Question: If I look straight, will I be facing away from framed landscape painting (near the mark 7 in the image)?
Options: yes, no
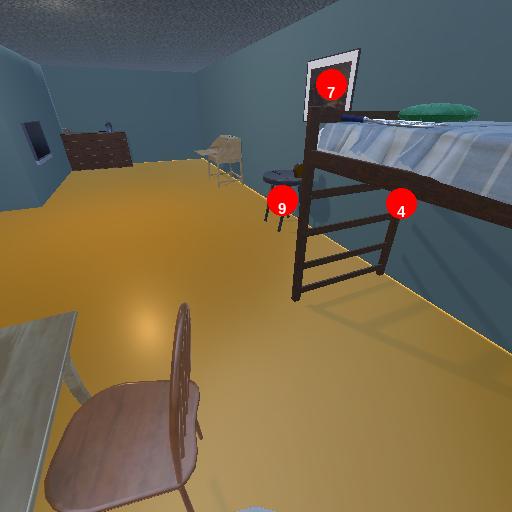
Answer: yes